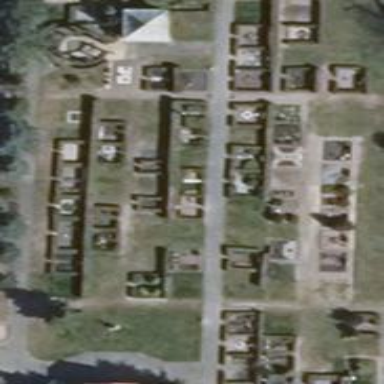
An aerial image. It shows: Cemetery.